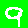
Digit: 9